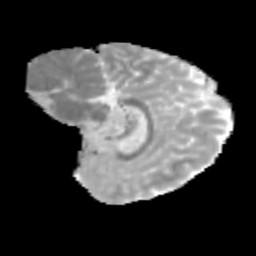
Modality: MD
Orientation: sagittal
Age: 11
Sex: male
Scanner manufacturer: siemens
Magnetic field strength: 3 T
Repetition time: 3.8 s
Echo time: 0.07 s